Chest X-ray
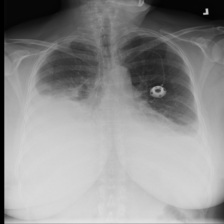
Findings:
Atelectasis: negative
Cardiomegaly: negative
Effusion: positive
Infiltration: negative
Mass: negative
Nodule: negative
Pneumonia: negative
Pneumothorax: negative
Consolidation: negative
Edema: negative
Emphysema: negative
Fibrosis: negative
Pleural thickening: negative
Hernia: negative